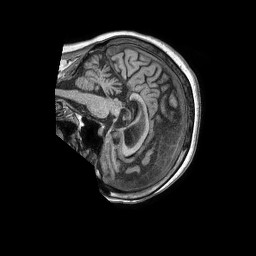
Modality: T1w
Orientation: sagittal
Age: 47
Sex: female
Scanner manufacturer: philips
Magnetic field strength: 1.5 T
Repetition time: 0.007877 s
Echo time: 0.003678 s